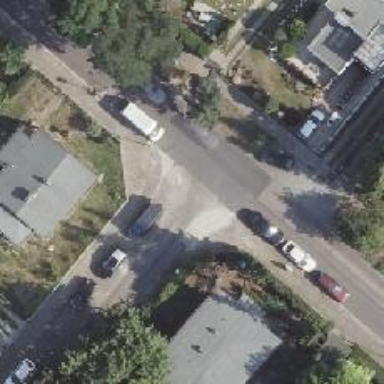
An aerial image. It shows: Unmarked road crossing.